Field crop: maize
Growth stage: 2
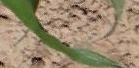
Species: maize